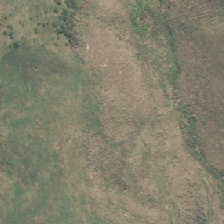
Land cover: grose_broom